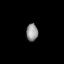
Tissue: lung
Cell type: Fibroblasts
Senescence score: 0.5834
Nuclear area (px): 199
Mean DAPI intensity: 147.688